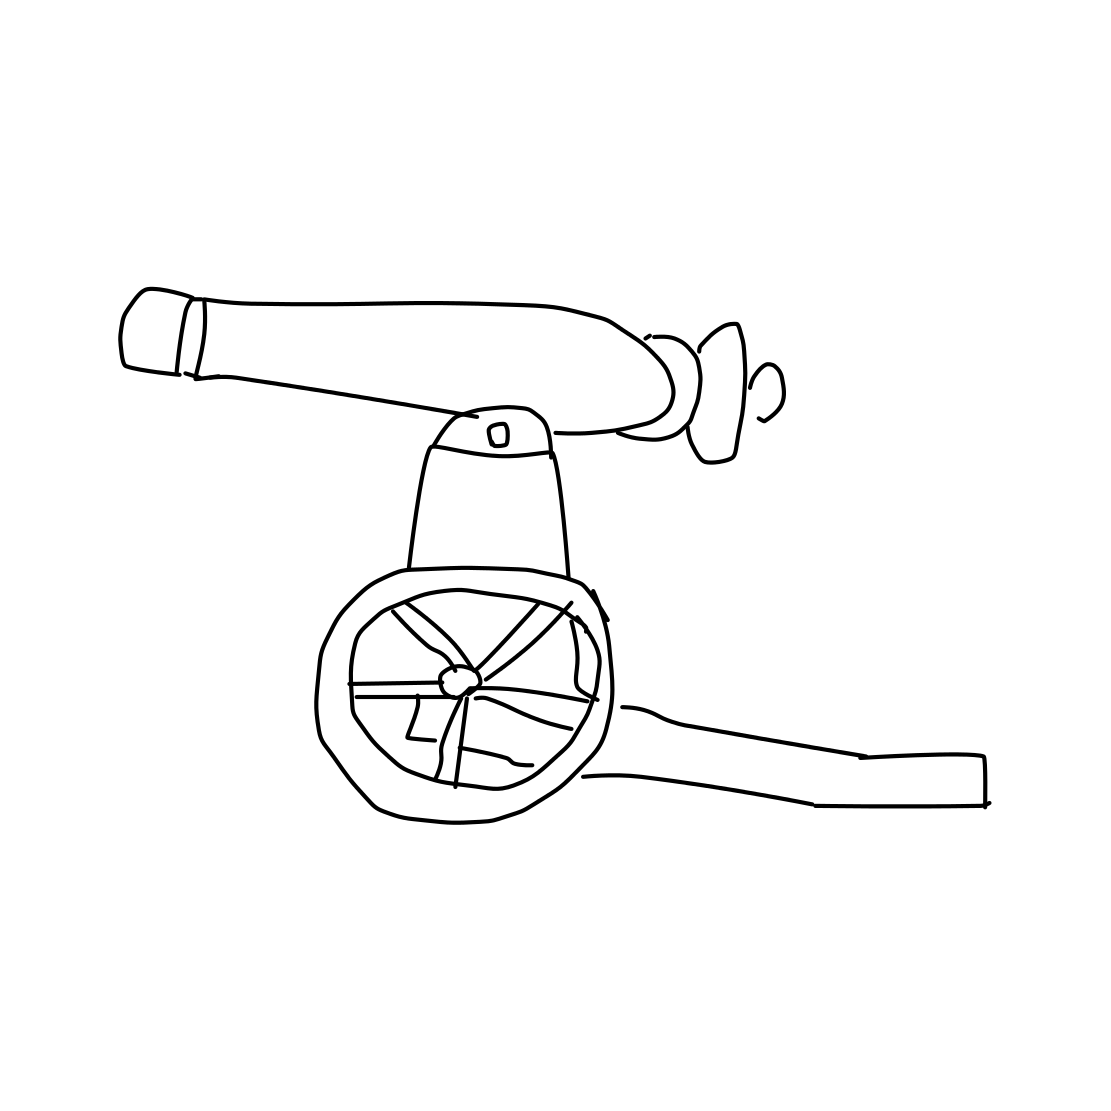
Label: cannon